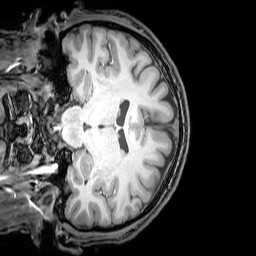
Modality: T1w
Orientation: coronal
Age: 26
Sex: male
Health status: healthy
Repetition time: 0.081 s
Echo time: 0.037 s